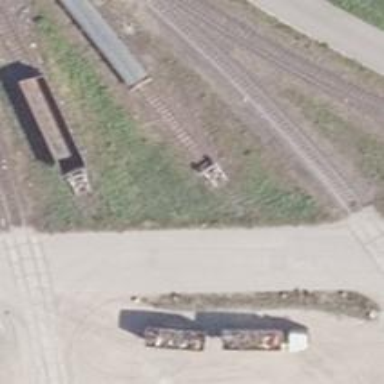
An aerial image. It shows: Railway spur service.